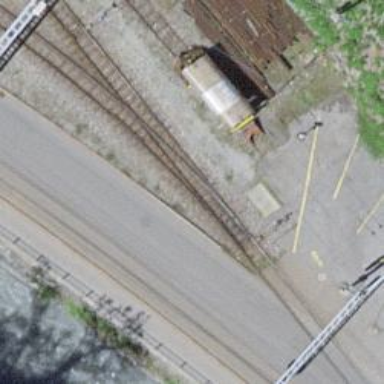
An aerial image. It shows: Railway buffer stop.